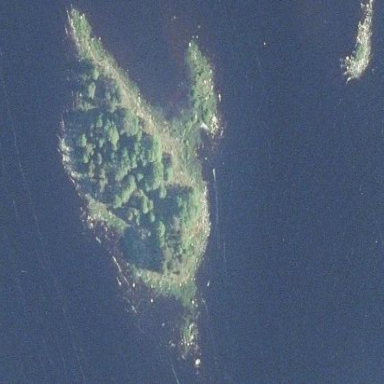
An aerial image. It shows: Image showing island.